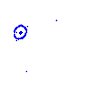
Particle: proton